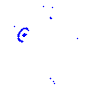
Particle: proton